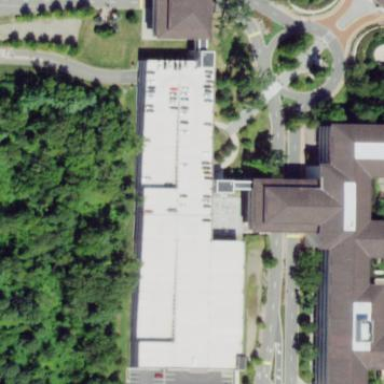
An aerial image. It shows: Multi-storey parking building.